Question: I want create a Circular Text with JQuery or CSS how can i do that
my goal is somthing like this
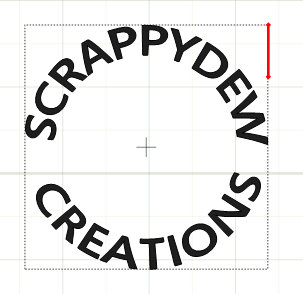
Answer: I like the link Dai provided, but if you'd like a tutorial that goes a bit deeper into the understanding of what makes it work, check this out: <URL>
Here's the associated Codepen link: <URL>